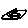
Label: car